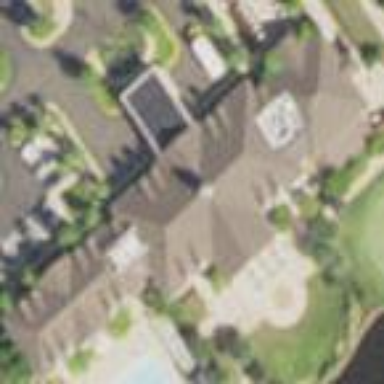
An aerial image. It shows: Clubhouse building at golf course.